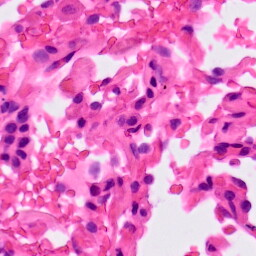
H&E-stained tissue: Lung